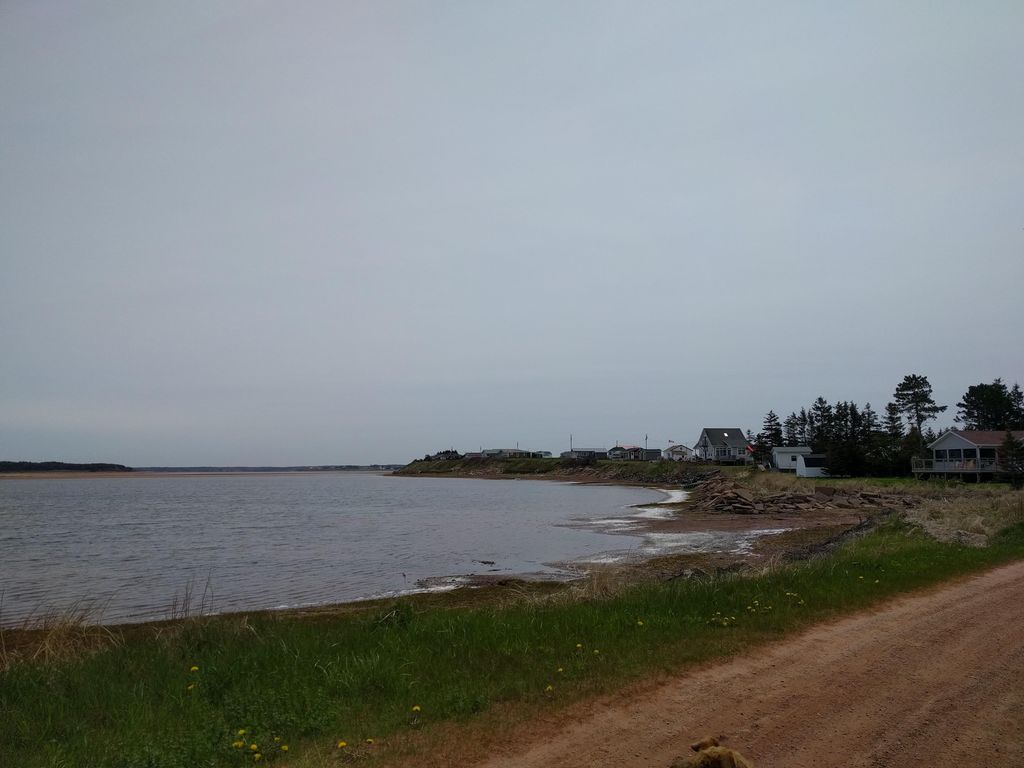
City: charlottetown